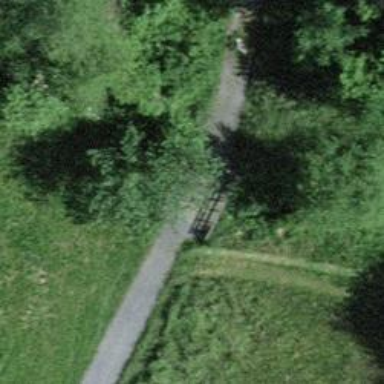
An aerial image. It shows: Bridge over well-constructed track.